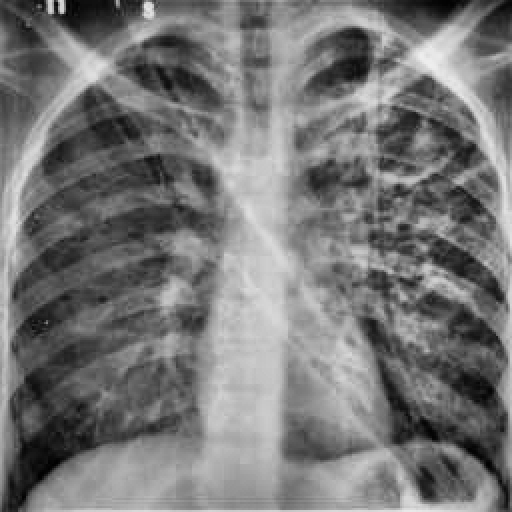
Finding: TUBERCULOSIS